Question: I have a Qt Unit test (sub)project, which generates me one class (with the main generated by 'QTEST_APPLESS_MAIN').I can start this from within Qt Creator as console app.
Q: How would I add additional classes as test cases to this particular project.
1. If these classes only have "test" slots (private Q_SLOTS), the methods are not called, but just the ones of the class with QTEST_APPLESS_MAIN
2. Since there can be only one main(..), I cannot use QTEST_APPLESS_MAIN with more than one class in the project (is that correct?)
3. Of course, I can manually "wire" the slots in the (additional) classes with the one class containing the main, but this is very tedious.
So what is the best way to run unit test over several classes in a unit test project?
PS:
In " <URL>, however, I cannot download the zip describing the solution.

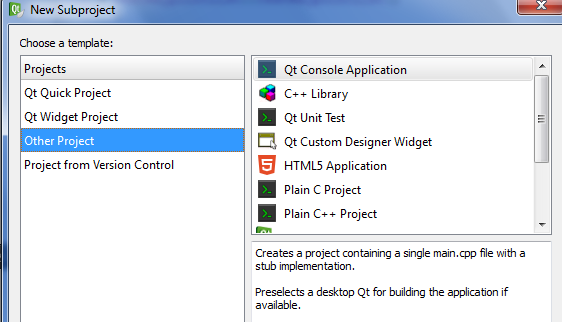
Answer: As per the solution you linked to, the way to accomplish testing two (or more) classes within a single Qt unit test project is to ensure that each class to be tested has a corresponding test class, and that you've created a custom 'int main' that executes each test class.
For example:
'''
class TestClassA : public QObject
{
Q_OBJECT
public:
TestClassA();
...
private Q_SLOTS:
void testCase1();
...
};
class TestClassB : public QObject
{
Q_OBJECT
public:
TestClassB();
...
private Q_SLOTS:
void testCase2();
...
};
void TestClassA::testCase1()
{
// Define test here.
}
void TestClassB::testCase2()
{
// Define test here.
}
// Additional tests defined here.
// Note: This is equivalent to QTEST_APPLESS_MAIN for multiple test classes.
int main(int argc, char** argv)
{
int status = 0;
{
TestClassA tc;
status |= QTest::qExec(&tc, argc, argv);
}
{
TestClassB tc;
status |= QTest::qExec(&tc, argc, argv);
}
return status;
}
'''
Obviously, the different test classes can be spread out over multiple translation units, then simply included in the translation unit with your 'int main'. Don't forget to include the appropriate '.moc' files.